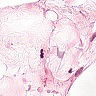
Metastatic tissue present: no